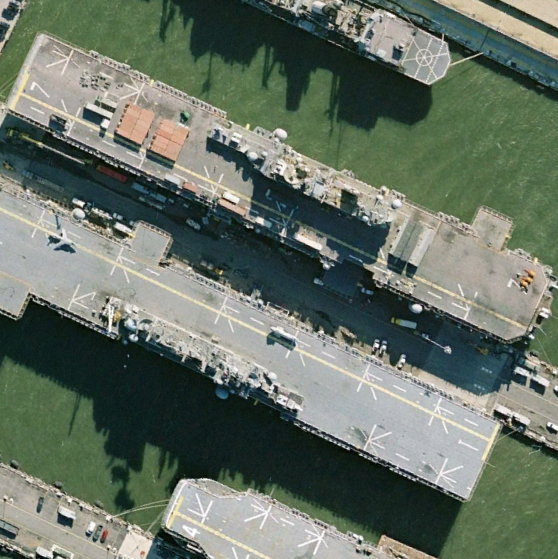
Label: Wasp-class_assault_ship